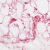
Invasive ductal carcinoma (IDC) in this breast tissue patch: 0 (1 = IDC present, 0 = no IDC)